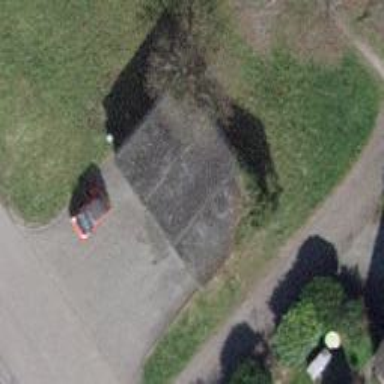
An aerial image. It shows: Group of garages.